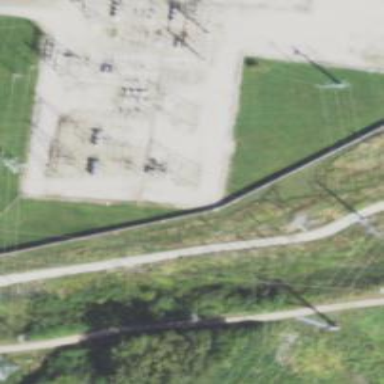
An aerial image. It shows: Switch for power supply.